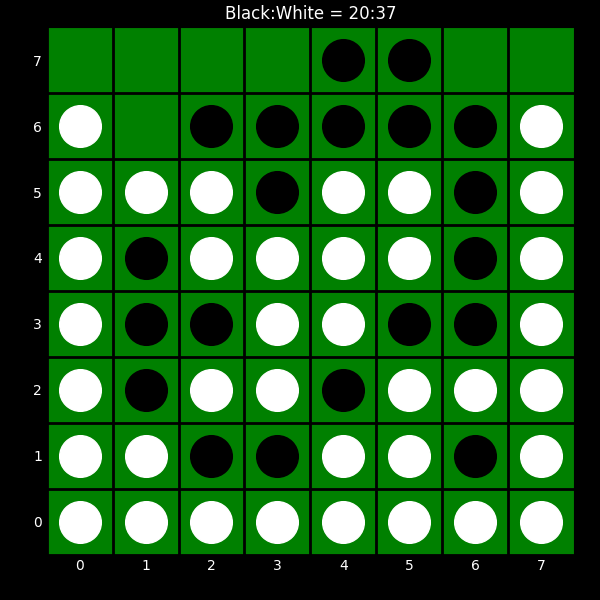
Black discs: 20
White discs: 37